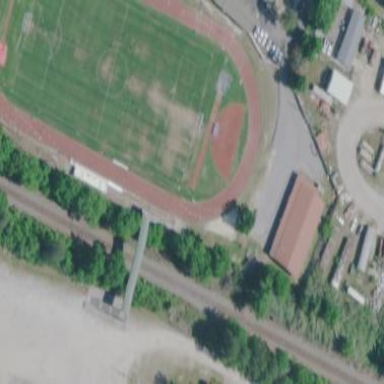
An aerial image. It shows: Track in leisure land.